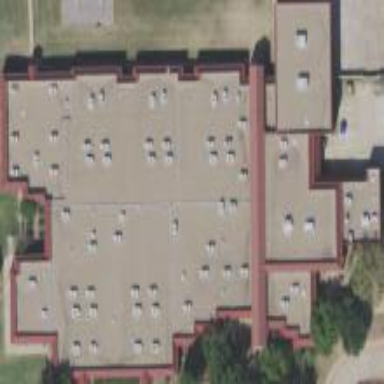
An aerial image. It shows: School building.